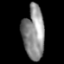
Tissue: lung
Cell type: Epithelial cells
Senescence score: 0.1461
Nuclear area (px): 1121
Mean DAPI intensity: 140.965